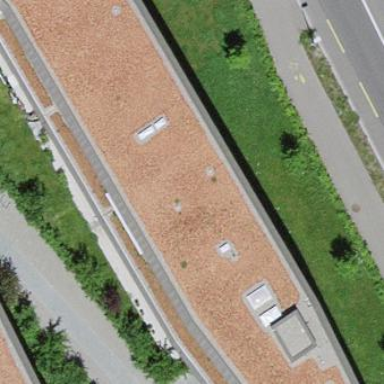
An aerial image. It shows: Building with flat roof.